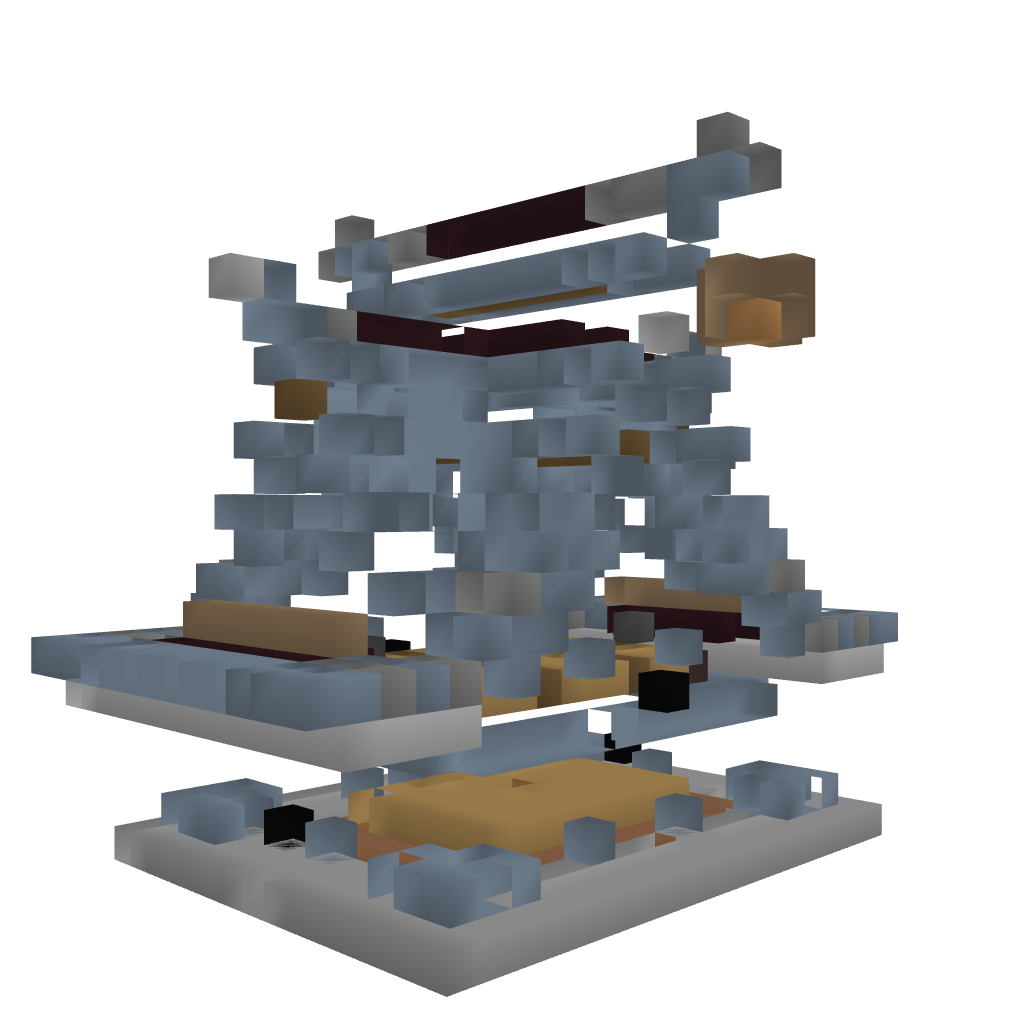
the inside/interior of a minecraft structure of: EuroAsian Style home